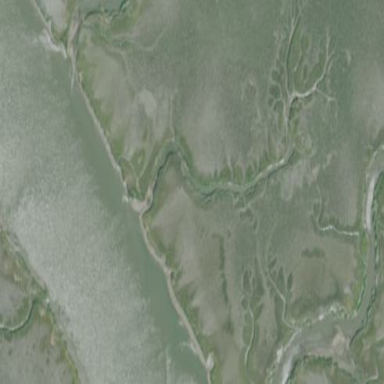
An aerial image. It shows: Saltmarsh wetland with tidal influence.